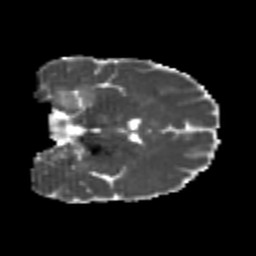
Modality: MD
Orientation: coronal
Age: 24
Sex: male
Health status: healthy
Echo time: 0.074 s